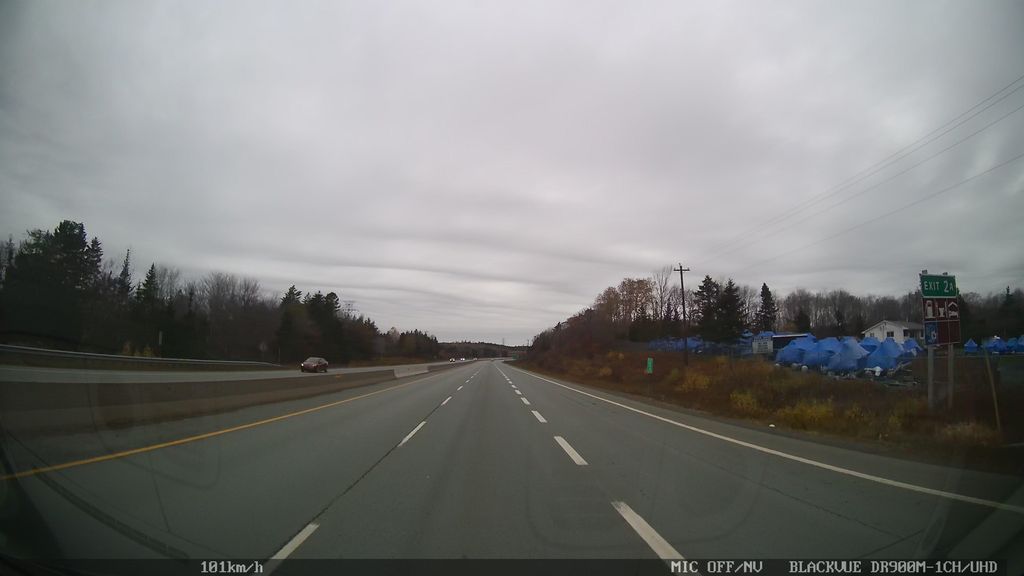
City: halifax